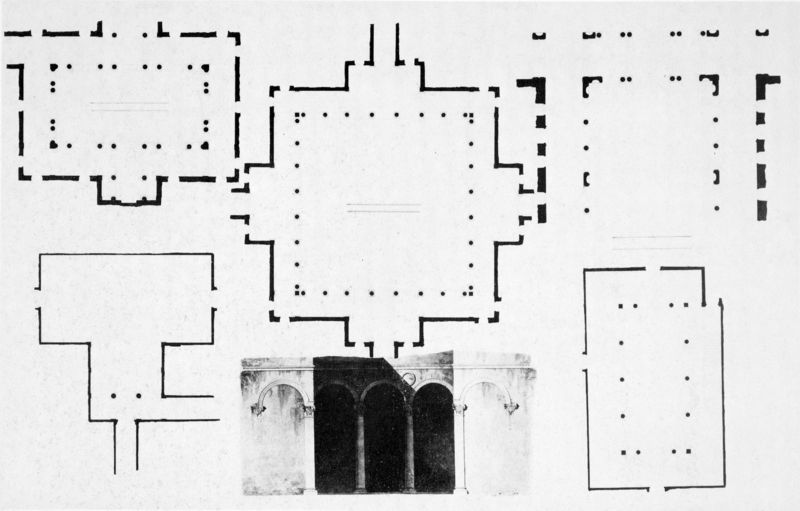
Titel: Hofstudien - li.o.:Palazzo Strozzi, re.o.:Uffizien
Künstler: Carl von Fischer
Standort: München
Institution: Architektursammlung der TU
Schlagwörter: flügel, schatten, weiß, fenster, grau, licht, pfeiler, raum, schwarz, skizze, szene, säule, säulen, zeichnung, zimmer, gebäude, haus, weg, malerei, muster, wand, architektur, bild, kirche, sonne, front, renaissance, schiff, ansicht, bogen, italien, türen, mauer, linien, hof, türe, empore, pilaster, saal, rundbogen, detail, symmetrie, maler, nebenraum, durchgang, striche, collage, tor, umriss, halle, foto, bögen, punkte, wände, eingang, gang, tusche, arkade, innenhof, stütze, umgang, kloster, rechteck, palast, torbogen, linie, kohle, schnitt, schwarz-weiß, strich, kreise, flur, räume, entwurf, arkaden, hauptschiff, photo, tore, karte, hubi, mauern, portikus, rundbögen, plan, ausgang, zentrum, waagerecht, viereckig, sechs, geometrie, quadrat, viereck, schwur, hubertus, säulenhalle, quadratisch, säulengang, riss, grundriss, kreuzgang, aufriss, kollonade, architekt, zentralbau, arkadengang, arkatur, der horatier, findelhaus, gänge, horatier, hubertus kohle, olan, zentralraum, serliana, italienisch, renovierung, technische zeichnung, kunstgeschichte